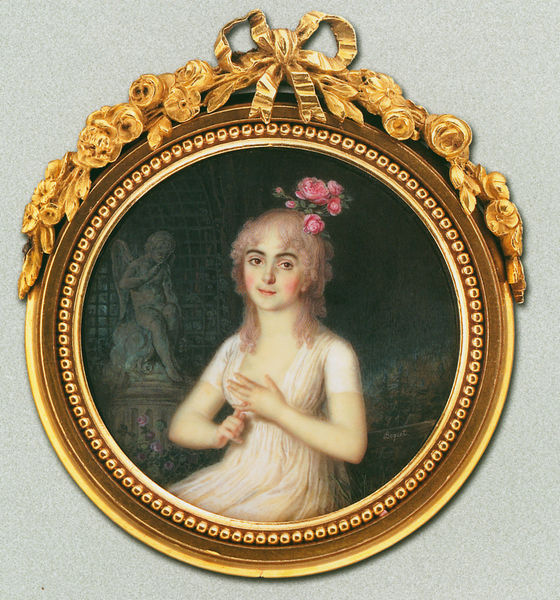
Titel: Dame mit Rose im Haar
Künstler: Boquet
Institution: Miniaturensammlung Tansey
Schlagwörter: weiß, mädchen, frau, haar, kleid, mund, nase, rose, rosen, augen, rahmen, tot, goldrahmen, auge, gold, augenbrauen, locken, perlen, rosa, rund, rundbild, engel, putto, skulptur, wangen, stuck, dunkle, bäckchen, käfig, eierstab, vergoldung, andenken, rondo, gedächtnis, stuckrahmen, 1800, totenkleid